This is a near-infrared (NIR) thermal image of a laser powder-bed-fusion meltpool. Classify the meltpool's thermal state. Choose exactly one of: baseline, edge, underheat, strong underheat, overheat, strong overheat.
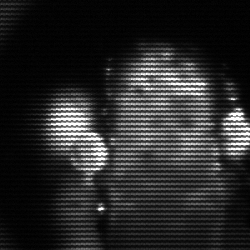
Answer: strong underheat